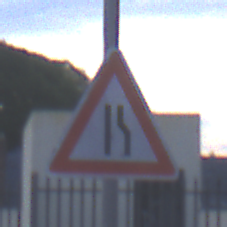
Verkehrszeichen: EinseitigVerengteFahrbahnRechts
Umgebung: Outdoor, Suburban
Tageszeit: SunriseSunset
Wetter: PartlyCloudy
Licht: Natural
Jahreszeit: NotSpecified
Kontrast: LowContrast